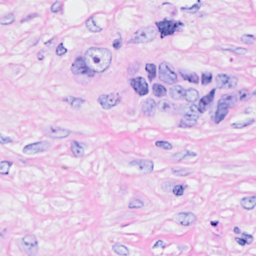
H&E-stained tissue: Breast